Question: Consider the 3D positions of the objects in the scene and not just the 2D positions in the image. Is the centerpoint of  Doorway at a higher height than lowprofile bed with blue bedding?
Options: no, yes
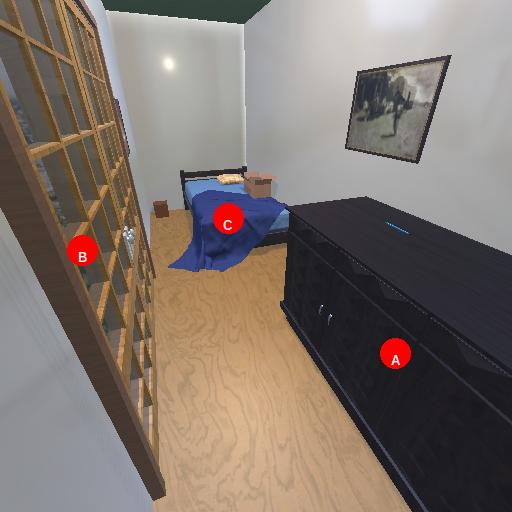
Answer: no